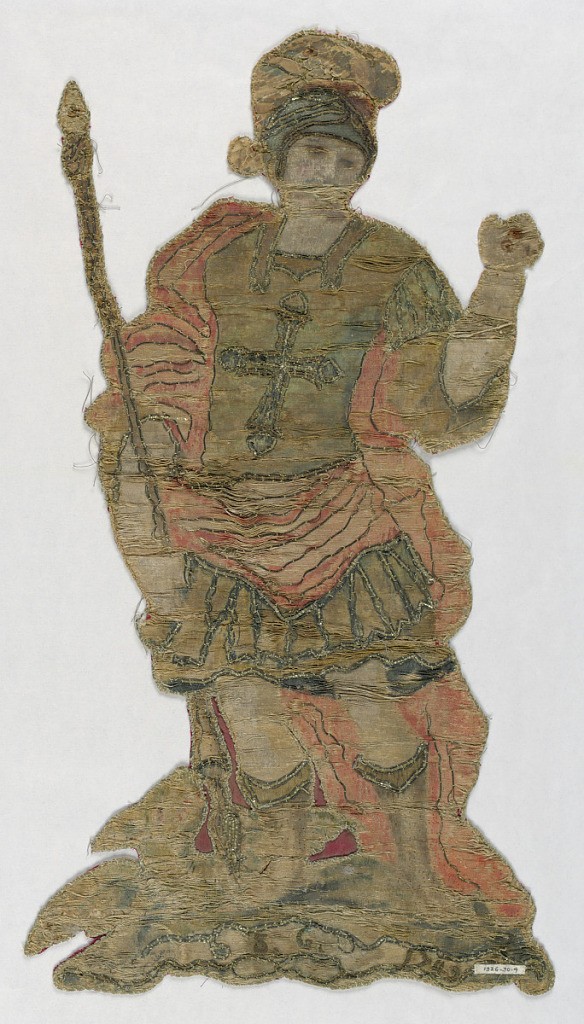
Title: Fragment
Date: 1749
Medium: linen, silk, metal Technique: painted, embroidered
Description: Ornamental figure of St. George standing on the slain dragon. Made of coarse linen, painted and enriched with metal in thread and strips. At the bottom, the initials S.G. and the date, 1749 (?). Now backed with red damask and finished at edges indicating cut from earlier work, probably 17th century.